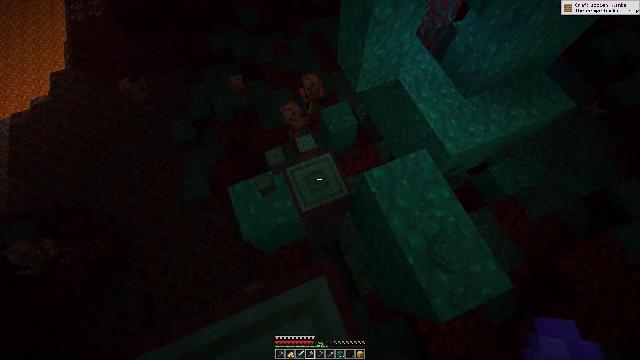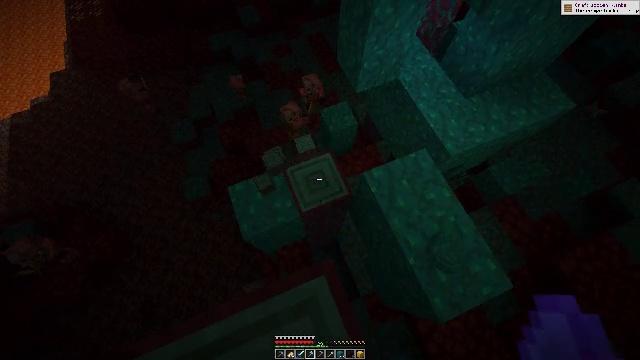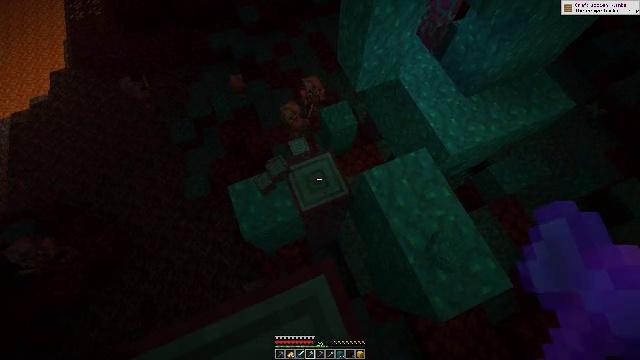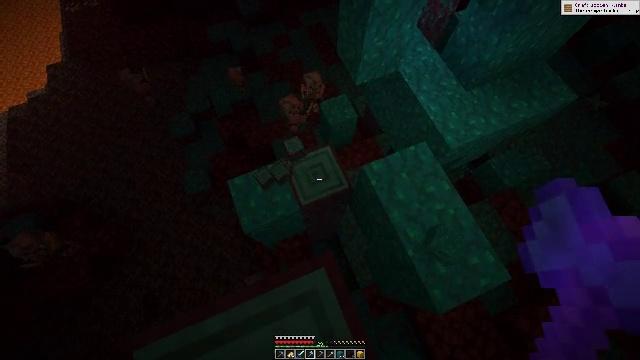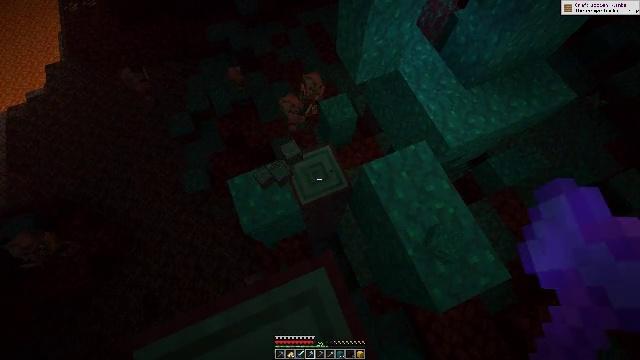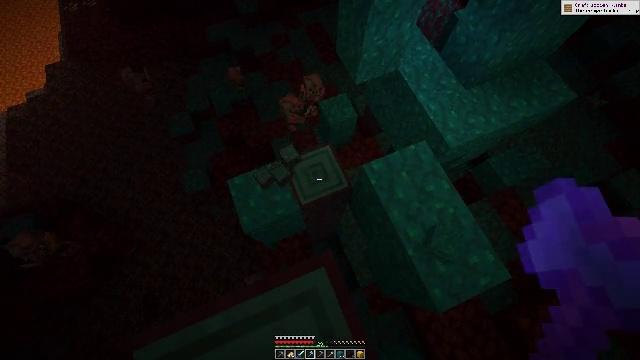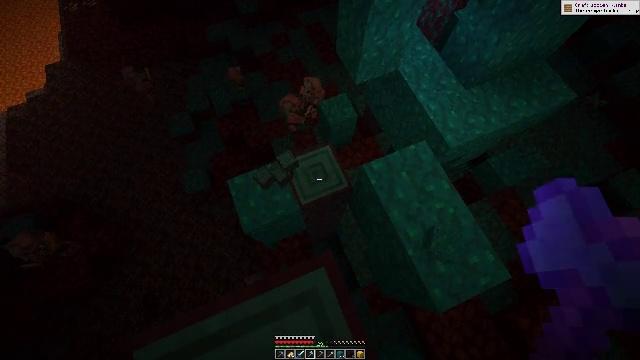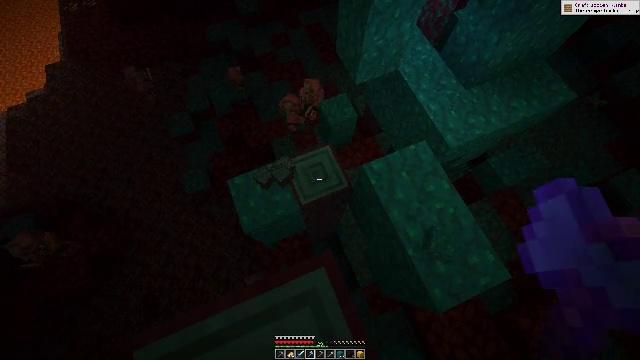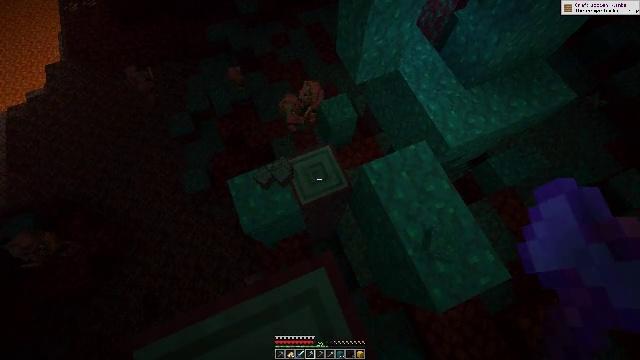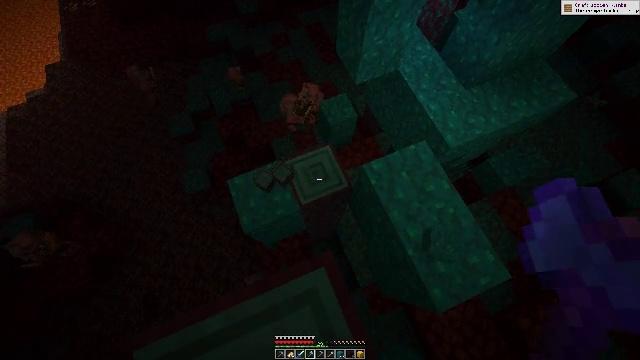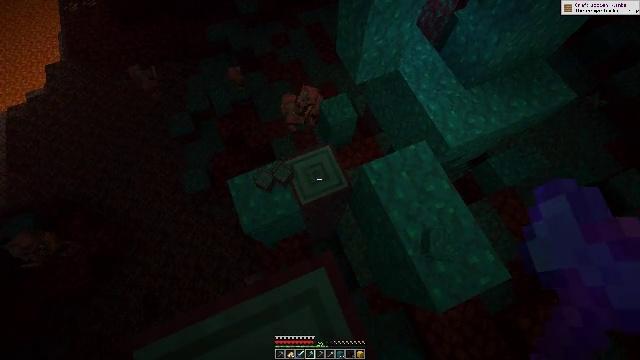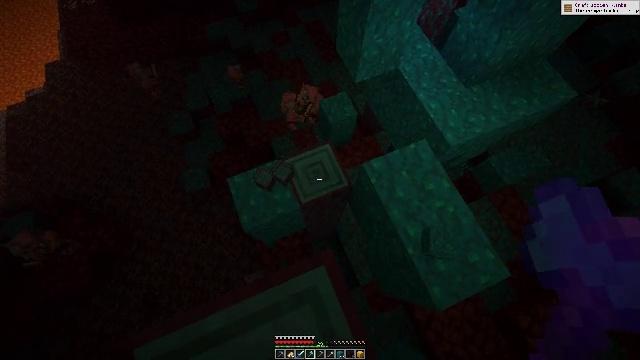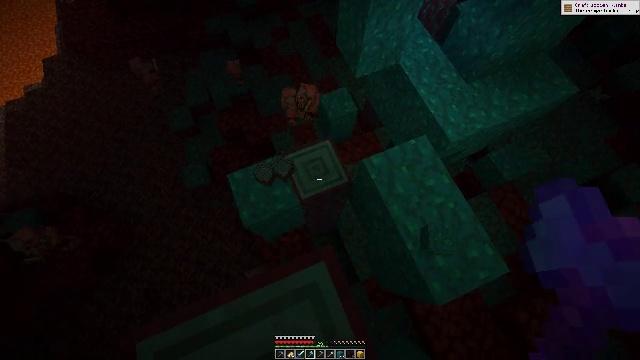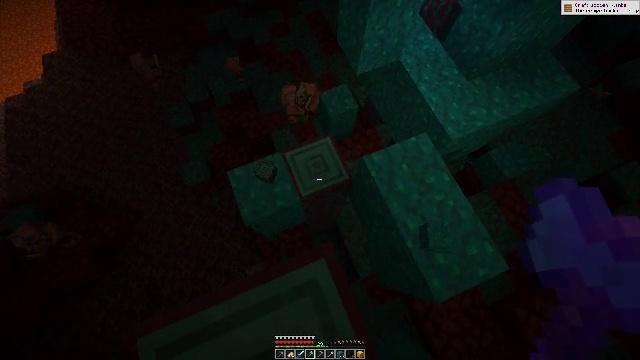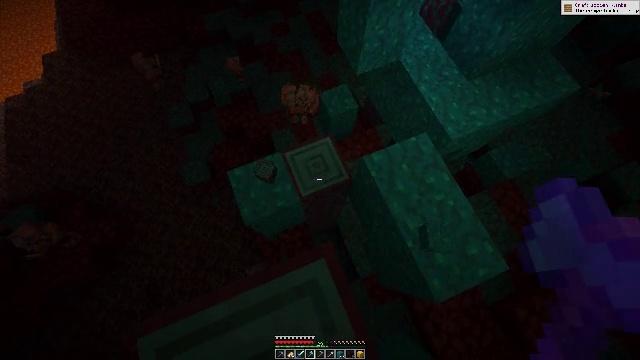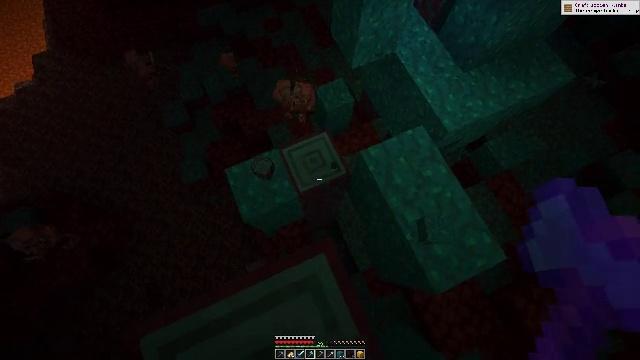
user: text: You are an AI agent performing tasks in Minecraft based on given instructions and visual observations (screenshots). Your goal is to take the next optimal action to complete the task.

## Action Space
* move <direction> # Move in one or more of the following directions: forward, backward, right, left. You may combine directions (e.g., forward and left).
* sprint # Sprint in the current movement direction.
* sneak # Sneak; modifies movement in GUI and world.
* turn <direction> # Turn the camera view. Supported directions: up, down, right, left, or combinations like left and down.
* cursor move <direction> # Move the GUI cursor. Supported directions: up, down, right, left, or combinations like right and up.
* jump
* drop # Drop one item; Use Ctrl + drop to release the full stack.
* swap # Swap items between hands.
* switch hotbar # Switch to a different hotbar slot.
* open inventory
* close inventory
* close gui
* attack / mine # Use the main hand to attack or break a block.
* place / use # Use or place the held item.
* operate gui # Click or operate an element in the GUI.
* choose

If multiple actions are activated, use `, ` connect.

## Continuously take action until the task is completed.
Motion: motion action
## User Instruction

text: Break the warped stem block.
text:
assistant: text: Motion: sneak, attack / mine
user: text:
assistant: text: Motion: sneak, attack / mine
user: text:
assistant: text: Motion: sneak, turn down, attack / mine
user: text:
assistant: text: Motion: sneak, attack / mine
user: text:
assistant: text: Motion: sneak, attack / mine
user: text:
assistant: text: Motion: sneak, attack / mine
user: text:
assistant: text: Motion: sneak, attack / mine
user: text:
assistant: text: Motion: sneak, attack / mine
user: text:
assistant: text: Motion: sneak, attack / mine
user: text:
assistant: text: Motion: sneak, attack / mine
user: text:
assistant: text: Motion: sneak, attack / mine
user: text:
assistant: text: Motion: sneak, attack / mine
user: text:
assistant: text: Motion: sneak, attack / mine
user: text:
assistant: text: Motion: sneak, attack / mine
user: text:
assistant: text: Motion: sneak, turn right and down, attack / mine
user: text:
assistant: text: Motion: sneak, turn right and down, attack / mine
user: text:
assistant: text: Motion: sneak, turn right and down
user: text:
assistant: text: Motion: sneak, turn right and down
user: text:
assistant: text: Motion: sneak, turn right and down
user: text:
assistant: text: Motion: sneak, turn right and down
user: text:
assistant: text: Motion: sneak, turn right and down
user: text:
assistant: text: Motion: sneak, turn right and up
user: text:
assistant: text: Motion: sneak, turn right and up
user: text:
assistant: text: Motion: sneak, turn right and up
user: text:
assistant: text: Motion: move right, sneak
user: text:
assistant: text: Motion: move right, sneak, turn right
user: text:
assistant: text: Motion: move right, sneak
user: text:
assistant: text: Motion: move right, sneak, attack / mine
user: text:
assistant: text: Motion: sneak, attack / mine
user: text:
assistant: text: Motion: sneak, turn left, attack / mine